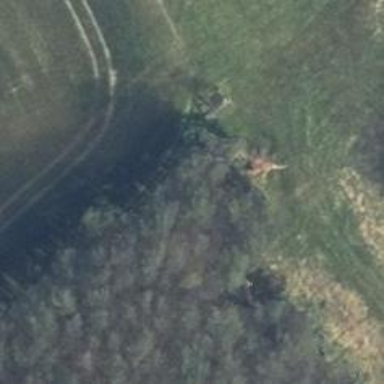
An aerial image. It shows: Hunting stand.